A 2-D grayscale encoding of one vibration snapshot from a rotor kit is shown. Based on the visible evidence, which rotor condition applies: normal, misalignment, unbalance, looseness?
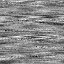
Answer: misalignment